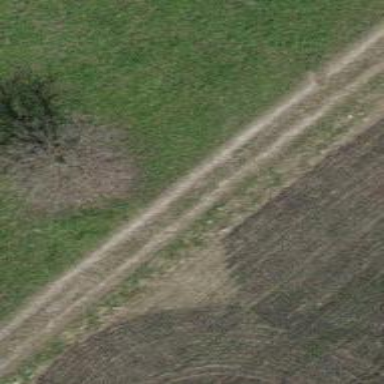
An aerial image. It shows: Track road with grade3 tracktype.